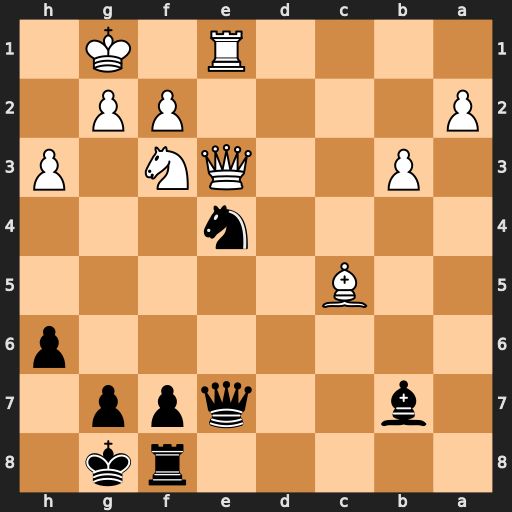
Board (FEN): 5rk1/1b2qpp1/7p/2B5/4n3/1P2QN1P/P4PP1/4R1K1
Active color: b
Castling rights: -
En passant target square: -
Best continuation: Qxc5 Qxc5 Nxc5